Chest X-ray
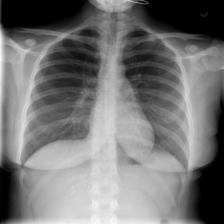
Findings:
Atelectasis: negative
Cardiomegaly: negative
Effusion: negative
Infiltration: negative
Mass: negative
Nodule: negative
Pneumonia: negative
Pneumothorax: negative
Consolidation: negative
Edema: negative
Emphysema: negative
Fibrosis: negative
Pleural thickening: negative
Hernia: negative